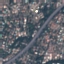
Land use / land cover: Highway